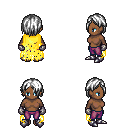
a pixel art fantasy rpg character, female body template, human, dark skin, yellow tattered cape, magenta pants, white bangs hairstyle, metal gloves, metal boots, four views (front, back, left, right), 2x2 character sprite sheet, small pixel art, hard edges, no anti-aliasing